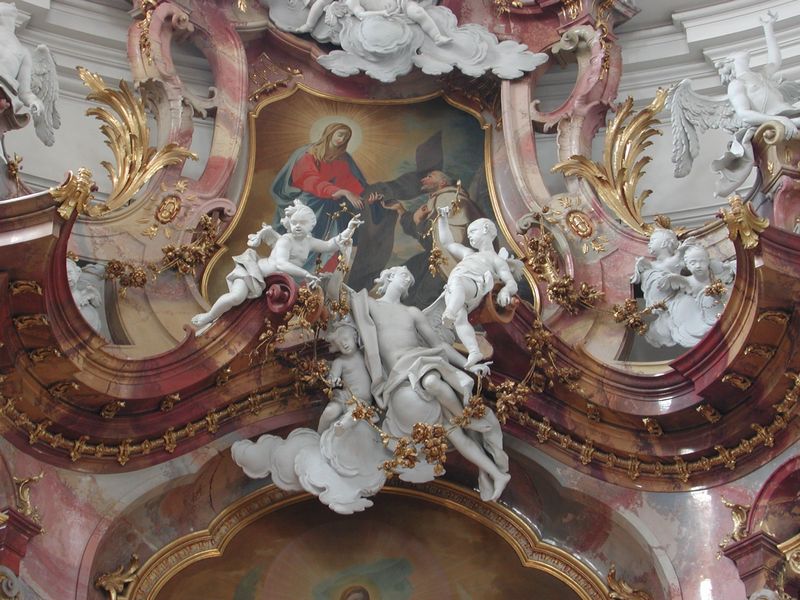
Titel: Ottobeuren, Klosterkirche
Künstler: Christoph Vogt
Standort: Ottobeuren, Klosterkirche (EU - D - Bayern)
Schlagwörter: gemälde, himmel, mann, weiß, wolken, grün, blumen, marmor, säulen, blüten, rot, wolke, malerei, barock, bild, kirche, gold, haare, decke, pflanze, pflanzen, rosa, engel, putte, trauben, bogen, figuren, stuck, foto, bögen, heiligenschein, christus, jesus, heilige, heilig, putten, maria, heiland, putti, festsaal, figure, plstik, antonius, dominicus, arcantus